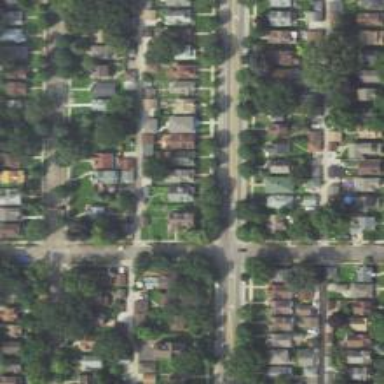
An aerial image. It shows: Neighborhood.